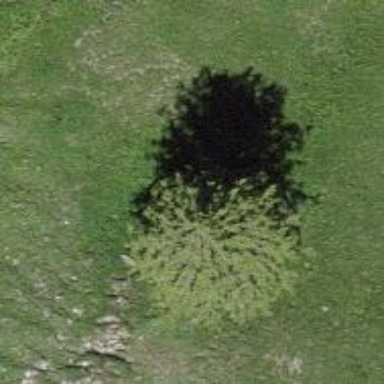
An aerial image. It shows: Needle-leaved tree in nature.